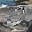
Label: 0